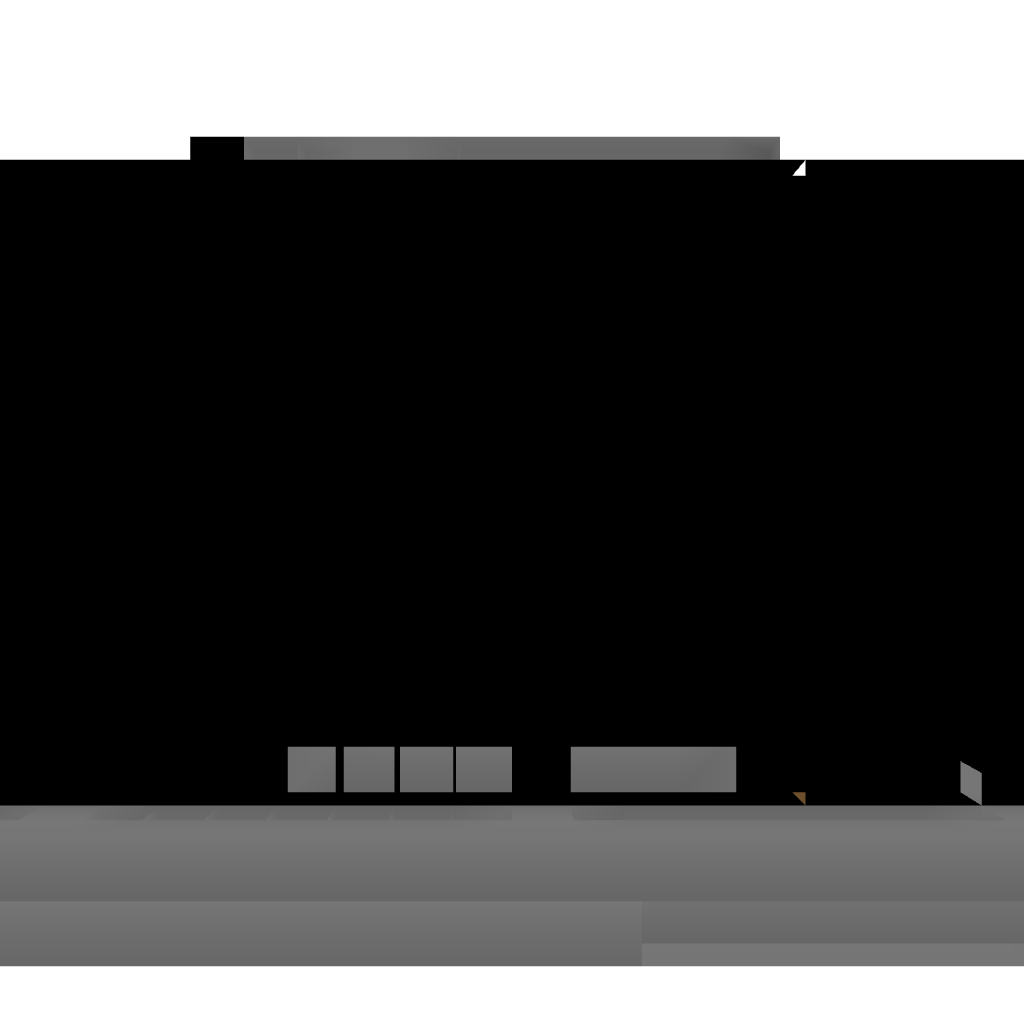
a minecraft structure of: Pointless Scrolling Message bad low quality